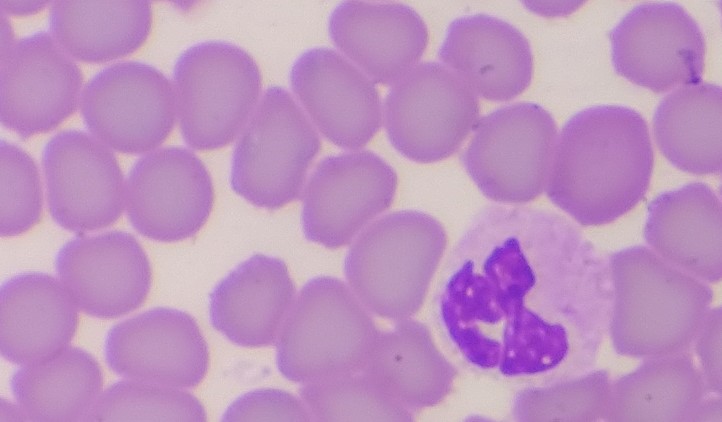
White blood cell type: Neutrophil